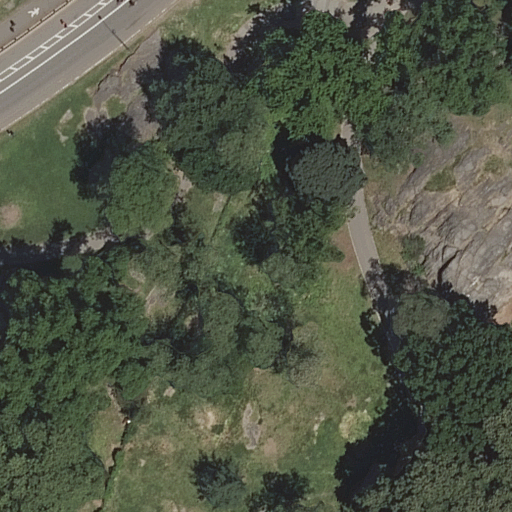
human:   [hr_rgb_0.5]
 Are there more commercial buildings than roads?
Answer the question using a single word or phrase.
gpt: no

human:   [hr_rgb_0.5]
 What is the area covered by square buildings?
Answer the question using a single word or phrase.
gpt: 0m2

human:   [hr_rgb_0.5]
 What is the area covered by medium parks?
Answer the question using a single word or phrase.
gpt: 0m2

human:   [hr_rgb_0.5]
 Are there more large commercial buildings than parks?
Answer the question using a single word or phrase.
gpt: no

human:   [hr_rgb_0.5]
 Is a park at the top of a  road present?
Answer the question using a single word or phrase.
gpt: no

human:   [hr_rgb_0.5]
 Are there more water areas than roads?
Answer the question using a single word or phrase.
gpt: no

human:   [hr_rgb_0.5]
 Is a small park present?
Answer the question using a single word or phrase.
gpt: no

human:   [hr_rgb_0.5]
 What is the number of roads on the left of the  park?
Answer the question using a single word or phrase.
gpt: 0

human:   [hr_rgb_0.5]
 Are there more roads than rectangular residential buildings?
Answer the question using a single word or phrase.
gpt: yes

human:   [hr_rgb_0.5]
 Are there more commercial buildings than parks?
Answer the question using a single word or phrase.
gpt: no

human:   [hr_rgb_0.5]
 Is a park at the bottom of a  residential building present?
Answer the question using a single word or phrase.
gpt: no

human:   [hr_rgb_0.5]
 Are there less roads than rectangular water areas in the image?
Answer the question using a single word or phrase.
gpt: no

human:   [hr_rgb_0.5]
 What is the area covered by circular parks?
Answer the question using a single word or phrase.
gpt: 0m2

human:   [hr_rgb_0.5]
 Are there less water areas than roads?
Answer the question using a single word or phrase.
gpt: yes

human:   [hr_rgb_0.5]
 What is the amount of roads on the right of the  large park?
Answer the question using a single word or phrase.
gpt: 9

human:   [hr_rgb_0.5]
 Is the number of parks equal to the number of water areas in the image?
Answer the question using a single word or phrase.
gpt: no

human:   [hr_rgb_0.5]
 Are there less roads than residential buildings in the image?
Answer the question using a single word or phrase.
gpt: no

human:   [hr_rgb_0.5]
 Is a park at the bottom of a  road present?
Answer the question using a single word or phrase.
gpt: yes

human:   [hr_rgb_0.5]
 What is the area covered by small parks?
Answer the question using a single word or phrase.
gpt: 0m2

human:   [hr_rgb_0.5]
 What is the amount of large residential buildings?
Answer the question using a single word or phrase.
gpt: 0

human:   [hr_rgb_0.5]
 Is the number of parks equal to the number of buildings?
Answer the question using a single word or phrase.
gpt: no

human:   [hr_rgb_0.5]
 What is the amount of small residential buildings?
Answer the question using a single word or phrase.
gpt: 0

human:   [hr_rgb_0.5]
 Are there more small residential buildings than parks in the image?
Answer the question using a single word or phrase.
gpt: no

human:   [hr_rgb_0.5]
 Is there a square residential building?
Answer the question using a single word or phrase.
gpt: no

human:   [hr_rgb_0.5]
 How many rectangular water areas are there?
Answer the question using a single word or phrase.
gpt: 0

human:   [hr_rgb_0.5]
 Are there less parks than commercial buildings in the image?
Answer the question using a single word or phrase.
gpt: no

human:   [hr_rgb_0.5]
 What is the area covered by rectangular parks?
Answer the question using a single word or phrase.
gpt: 10625m2

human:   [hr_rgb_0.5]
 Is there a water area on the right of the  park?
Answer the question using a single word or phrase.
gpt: no

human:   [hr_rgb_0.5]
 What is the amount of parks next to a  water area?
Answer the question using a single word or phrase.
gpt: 0

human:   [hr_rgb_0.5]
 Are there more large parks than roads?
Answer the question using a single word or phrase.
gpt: no

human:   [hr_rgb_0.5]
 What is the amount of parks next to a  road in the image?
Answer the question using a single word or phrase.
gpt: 1

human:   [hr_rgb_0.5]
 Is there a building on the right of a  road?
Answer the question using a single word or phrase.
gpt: no

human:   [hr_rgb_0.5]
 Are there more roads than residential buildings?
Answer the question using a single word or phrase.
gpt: yes

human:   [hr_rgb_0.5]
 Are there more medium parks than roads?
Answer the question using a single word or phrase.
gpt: no

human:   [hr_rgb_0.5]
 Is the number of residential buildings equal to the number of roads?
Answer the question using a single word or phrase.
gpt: no

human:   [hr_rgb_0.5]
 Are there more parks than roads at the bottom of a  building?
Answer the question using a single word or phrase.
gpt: yes